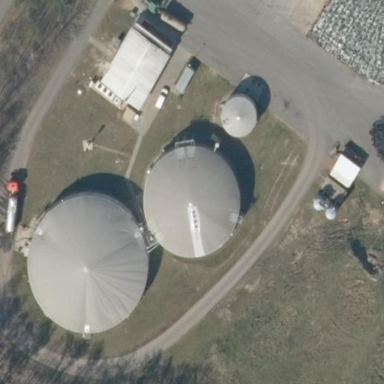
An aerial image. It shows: Digester building.